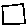
Label: square